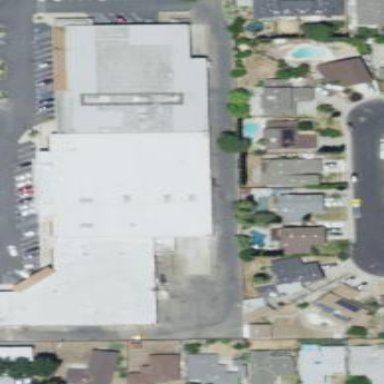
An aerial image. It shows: Retail building.